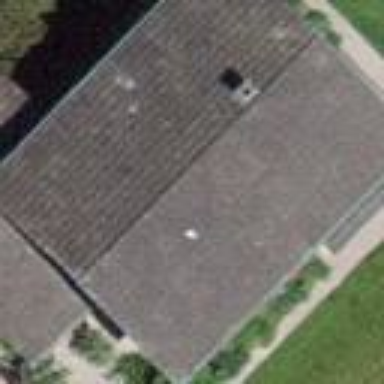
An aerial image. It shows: Building with gabled roof made of roof tiles.